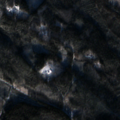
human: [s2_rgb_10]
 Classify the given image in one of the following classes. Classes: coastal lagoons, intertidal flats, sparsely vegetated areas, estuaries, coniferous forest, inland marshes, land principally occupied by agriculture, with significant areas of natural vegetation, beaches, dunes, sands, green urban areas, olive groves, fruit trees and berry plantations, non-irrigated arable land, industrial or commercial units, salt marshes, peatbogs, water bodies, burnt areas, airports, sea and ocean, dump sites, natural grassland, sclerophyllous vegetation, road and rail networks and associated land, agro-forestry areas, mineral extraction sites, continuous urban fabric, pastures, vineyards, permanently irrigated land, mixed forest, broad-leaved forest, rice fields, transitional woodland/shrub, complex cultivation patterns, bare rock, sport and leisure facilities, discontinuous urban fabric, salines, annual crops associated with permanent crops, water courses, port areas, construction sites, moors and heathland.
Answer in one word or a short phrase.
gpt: coniferous forest, mixed forest, transitional woodland/shrub